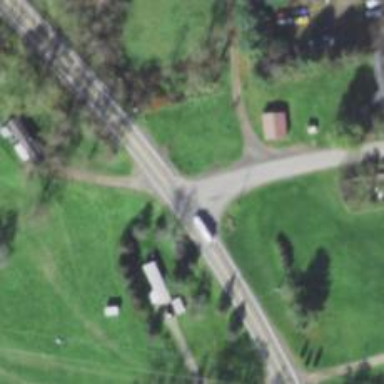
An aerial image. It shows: Tertiary road.